Question: I want to do this:

I know I can search for an exact match for one word but I want to be able to search for multiple words in the same object. Is that possible?
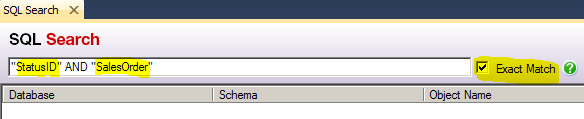
Answer: Not yet.
We are currently prioritizing the next set of work on SQL Search.
Please vote or comment on our UserVoice forum for updates on this specific feature request:
<URL>
Thanks!